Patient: sex M, age 66
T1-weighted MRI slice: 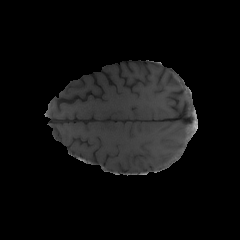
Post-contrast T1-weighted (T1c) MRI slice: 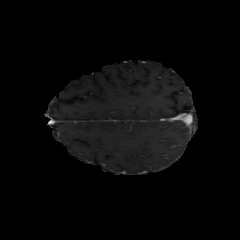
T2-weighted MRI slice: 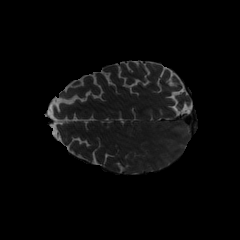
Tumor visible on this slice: no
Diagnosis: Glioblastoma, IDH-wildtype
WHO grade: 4